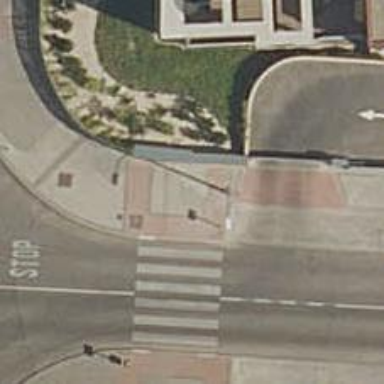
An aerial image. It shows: Sidewalk along the footway.